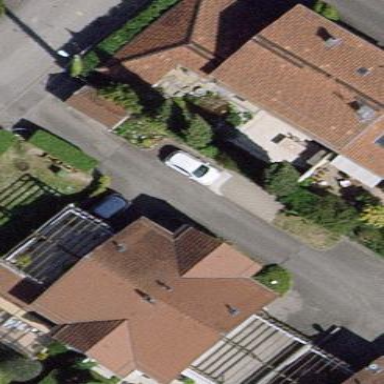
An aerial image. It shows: Semidetached house with gabled roof.